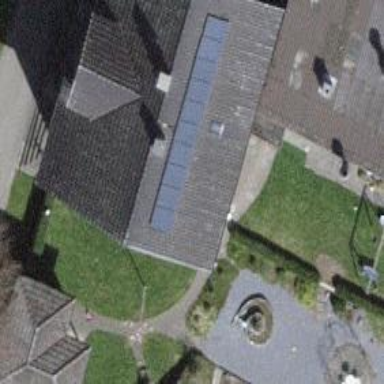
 consisting of solar photovoltaic panels."